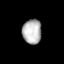
Tissue: prostate
Cell type: T cells
Senescence score: 0.2851
Nuclear area (px): 461
Mean DAPI intensity: 180.759